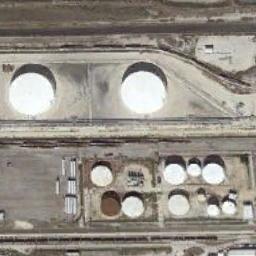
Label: storage_tank